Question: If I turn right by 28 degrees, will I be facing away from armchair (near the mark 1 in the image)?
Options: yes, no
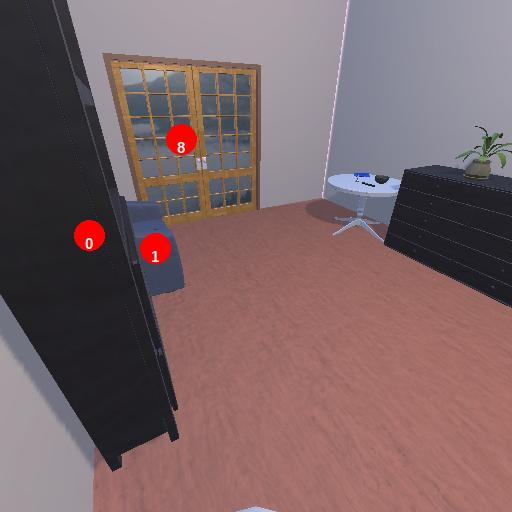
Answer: yes